Field crop: maize
Growth stage: 1
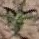
Species: atriplex